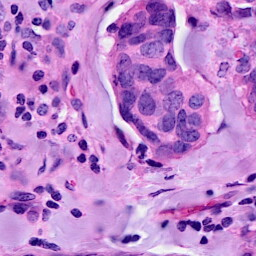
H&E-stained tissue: Breast